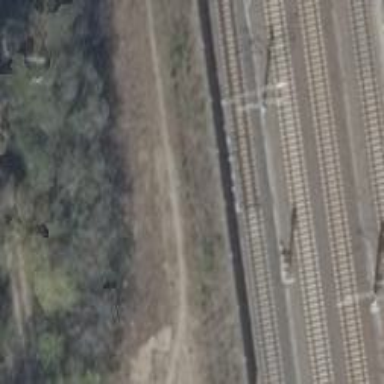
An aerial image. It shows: Railway switch.